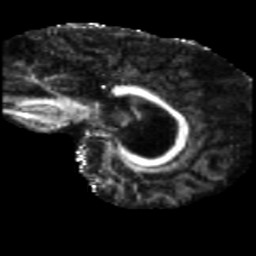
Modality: FA
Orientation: sagittal
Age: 75
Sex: male
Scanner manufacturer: siemens
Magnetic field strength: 3 T
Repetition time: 5.25 s
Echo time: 0.08 s